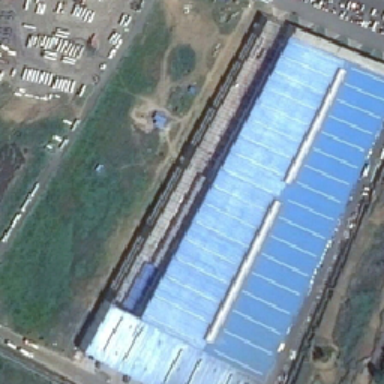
Near the blue factory there are two parking areas with a grassy ground and a row of van near the road .